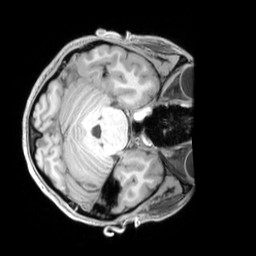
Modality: T1w
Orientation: axial
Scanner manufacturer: siemens
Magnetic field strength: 3 T
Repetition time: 2.3 s
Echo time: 0.00226 s